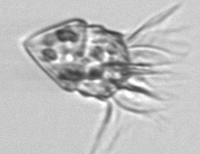
Label: Strombidium_inclinatum